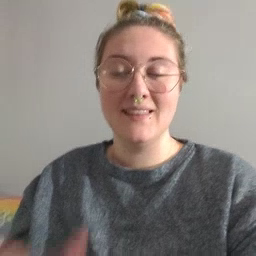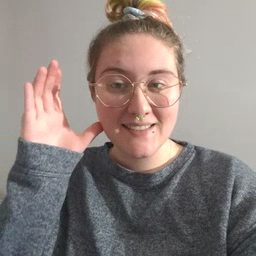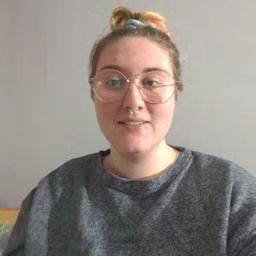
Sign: listen